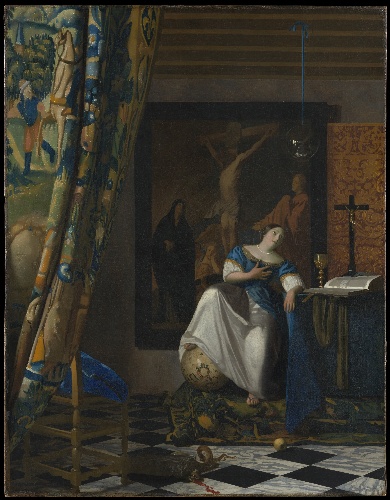
Title: Allegory of the Catholic Faith
Artist: Johannes Vermeer
Artist bio: Dutch, Delft 1632–1675 Delft
Date: ca. 1670–72
Object type: Painting
Classification: Paintings
Medium: Oil on canvas
Dimensions: 45 x 35 in. (114.3 x 88.9 cm)
Department: European Paintings
Credit line: The Friedsam Collection, Bequest of Michael Friedsam, 1931
Accession year: 1932
Repository: Metropolitan Museum of Art, New York, NY
Tags: Books|Apples|Women|Christ|Interiors|Snakes|Globes